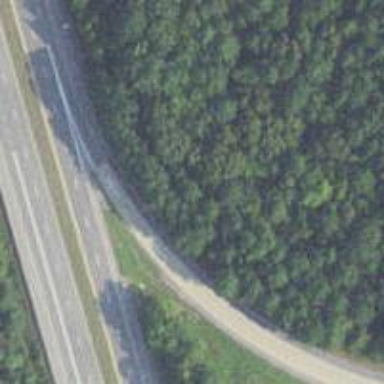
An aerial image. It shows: Motorway link.